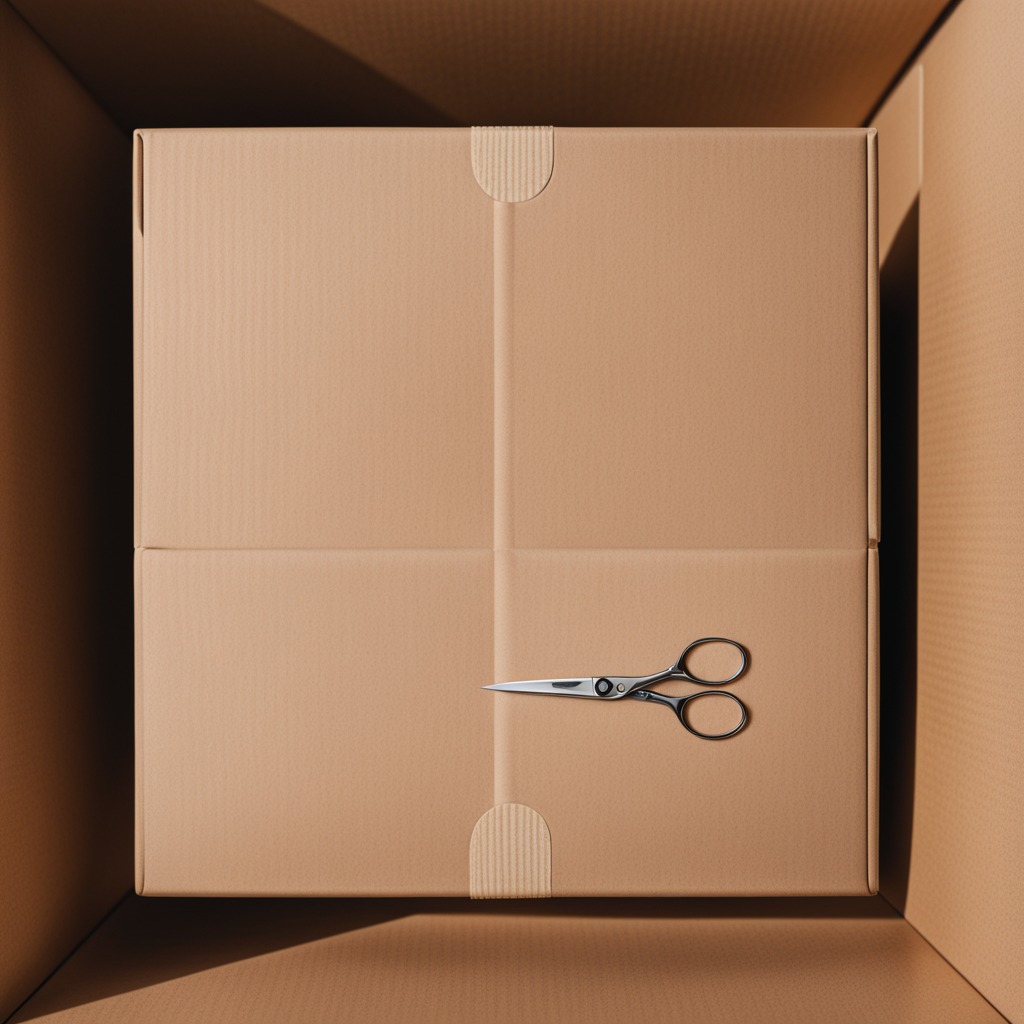
A scissor lies on the clean dry cardboard box surface in an outdoor workshop during daytime bright natural light soft shadows slightly creased but